Question: In below code how do I do vertical center element span with class "ExclamationPoint" ?
I want to design it like below picture :
I tried Padding-top and vertical; align but I couldn't style like image
I want to position span with class "ExclamationPoint" vertically middle regardless the height of side DIV.
## JSFiddle Link

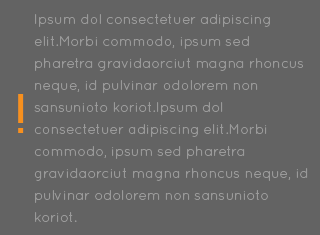
Answer: You can force it to the middle of the div like so:
First make sure the parent div ('NewsNote') has a 'position' set, so add 'position:relative;'.
Now, you can center '.ExclamationPoint' by giving it a 'height' of '0', 'position:absolute;' and 'top:50%;'. This will push the div down to the exact middle.
Now the exclamation point will be below the center, to fix this add 'line-height:0;'.
<URL>